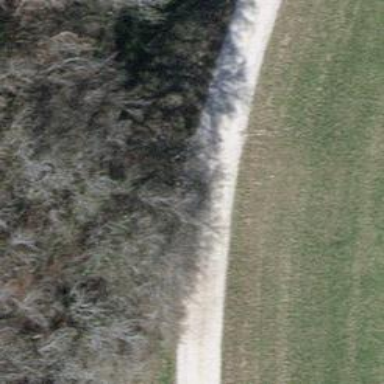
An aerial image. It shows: Track with grade 2 gravel surface.